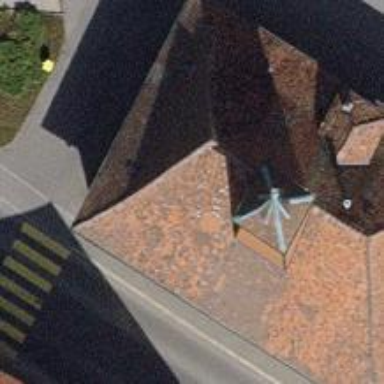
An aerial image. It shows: Restaurant.